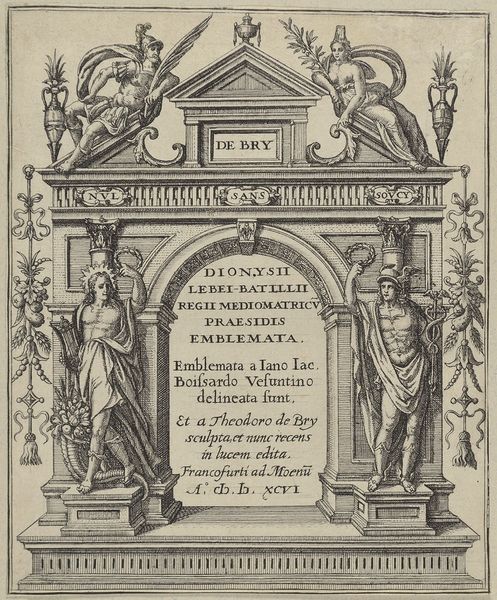
Titel: Triumphbogen mit Figuren, Titelblatt der Folge 'Dionysii Lebei Batilli Regii Mediomatricv Praesidis Emblemata'
Künstler: Theodor de Bry
Standort: Hamburg
Institution: Museum für Kunst und Gewerbe Hamburg
Schlagwörter: architektur, geschichte, sockel, füllhorn, figur, girlande, frucht, krug, vase, topf, papier, bogen, getreide, grafik, graphik, tor, fotografie, photographie, torbogen, druckgraphik, druckgrafik, stich, kranz, girlanden, portal, wächter, apoll, lyra, merkur, kupferstich, leier, nike, artemis, apollo, apollon, monument, ehrenbogen, triumphbogen, feston, zither, arc de triomphe, gerippt, reproduktionen, dionysios, blumengewinde, phoebus, druckerzeugnisse, psalterium, gefäß, behälter, früchte, ornamentstich, vorlageblätter, steinvase